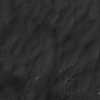
Atmospheric dust classification: not_dusty